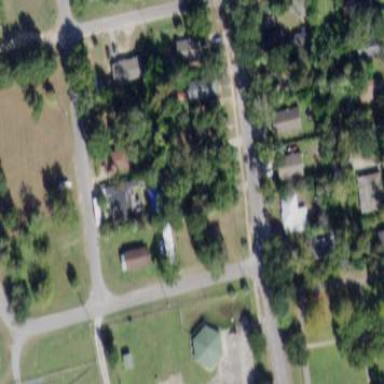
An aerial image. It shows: Single-family residential area.